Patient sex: F
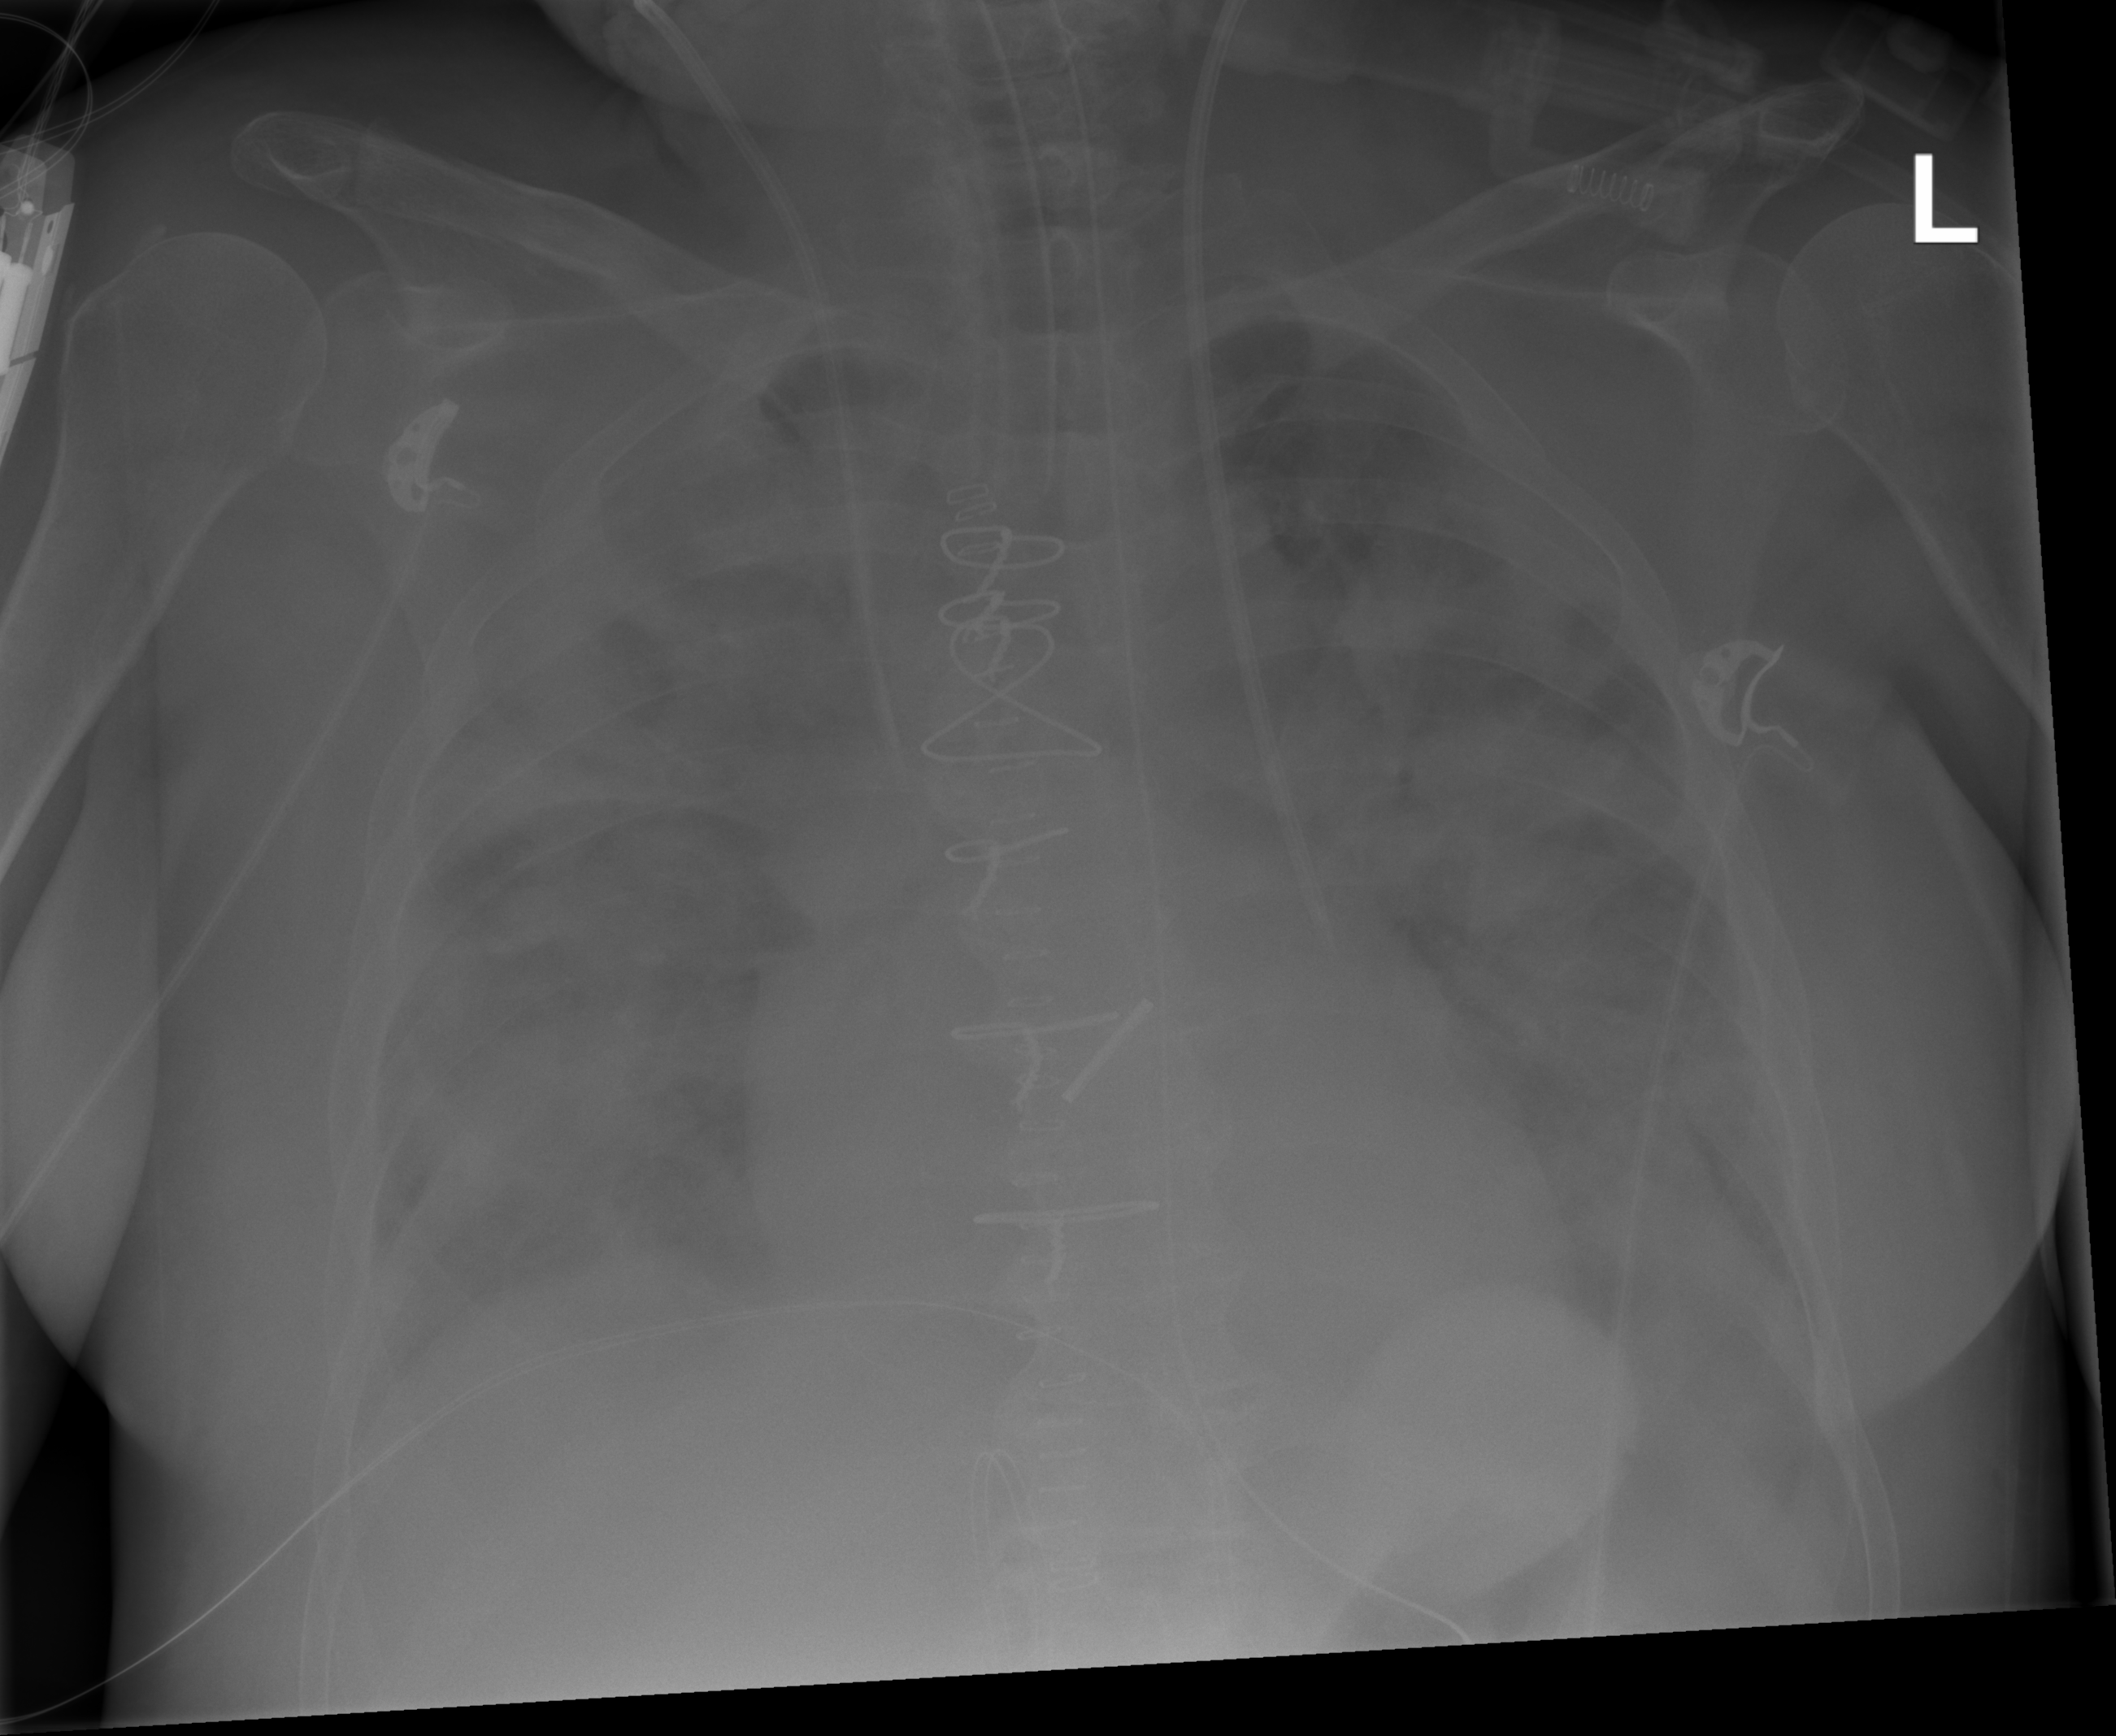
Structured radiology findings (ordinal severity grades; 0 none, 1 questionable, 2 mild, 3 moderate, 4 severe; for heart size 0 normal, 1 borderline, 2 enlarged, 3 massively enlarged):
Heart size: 0
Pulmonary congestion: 2
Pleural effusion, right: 2
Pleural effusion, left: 2
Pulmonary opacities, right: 3
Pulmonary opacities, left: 3
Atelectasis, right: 2
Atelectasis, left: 2